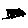
Label: bird